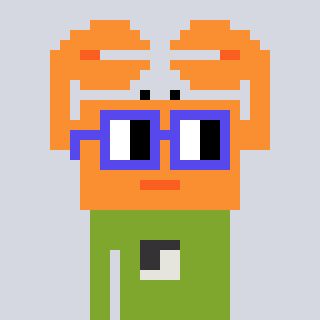
a pixel art character with square blue glasses, a crab-shaped head and a slimegreen-colored body on a cool background